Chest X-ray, AP view. Patient: 9 years old, sex M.
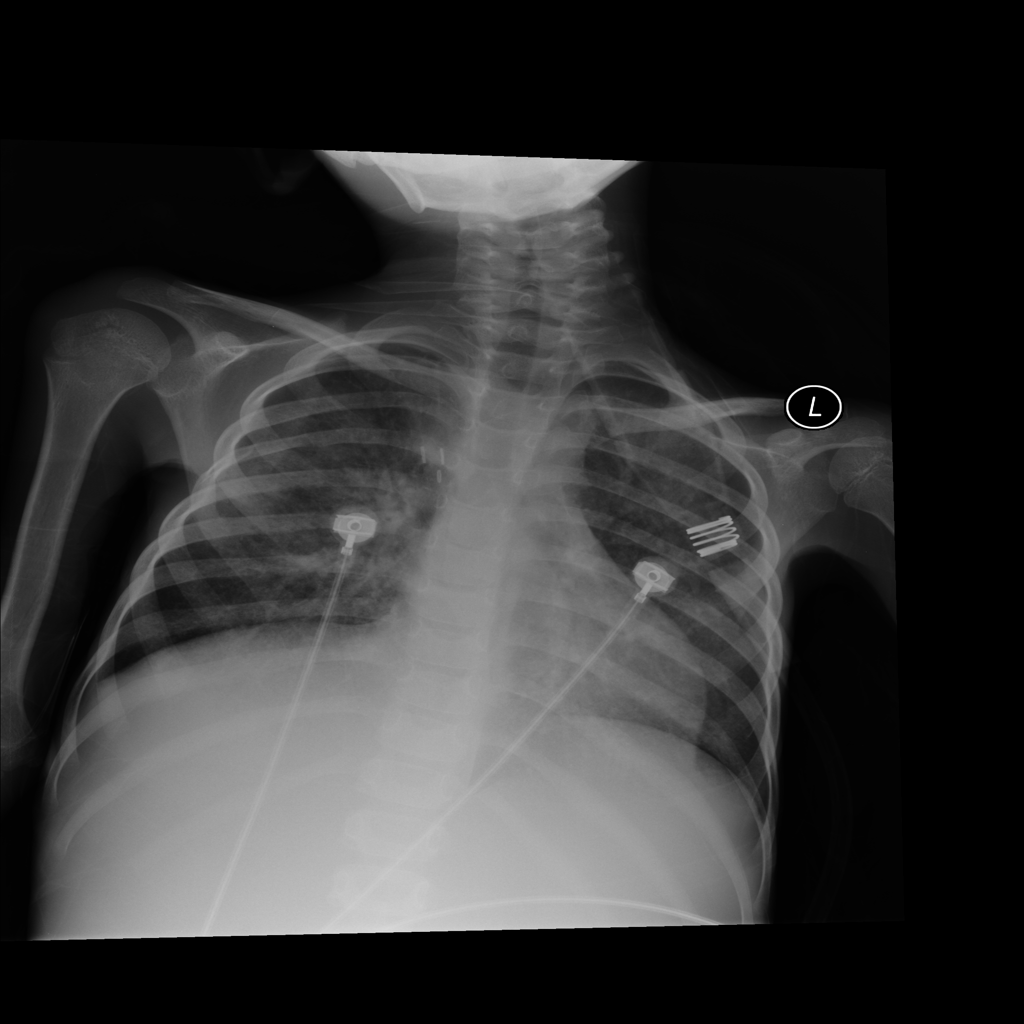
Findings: No Finding